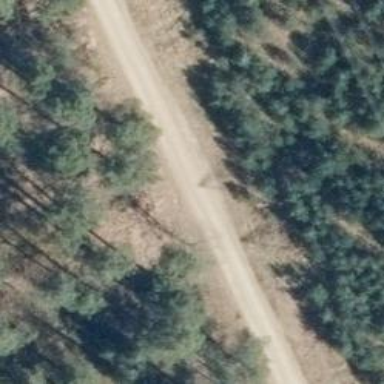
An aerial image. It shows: Compacted track road with grade3 tracktype.